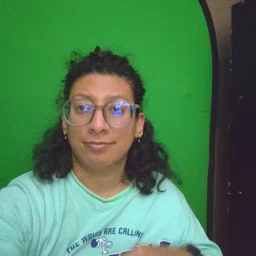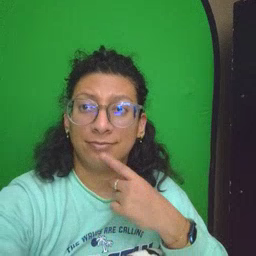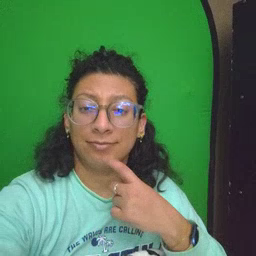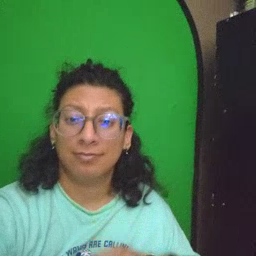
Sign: red